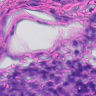
Metastatic tissue present: no